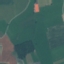
Label: Pasture